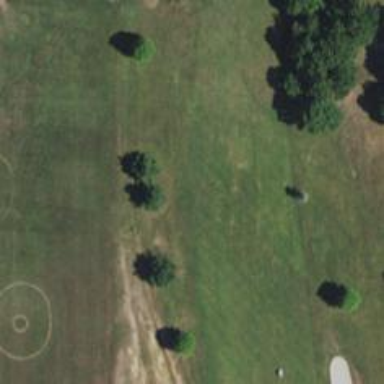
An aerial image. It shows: Golf hole.